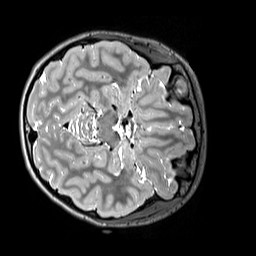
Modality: T2w
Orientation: axial
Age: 10
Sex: female
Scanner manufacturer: siemens
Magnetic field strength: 3 T
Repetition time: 3.2 s
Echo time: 0.408 s